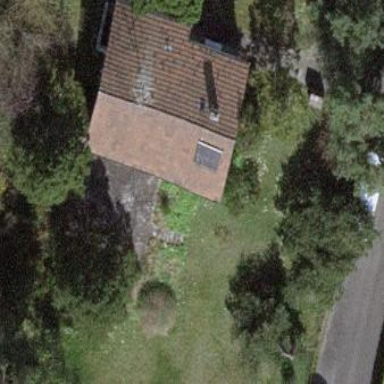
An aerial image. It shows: Garden enclosed by fence.